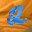
Label: 2